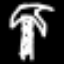
Label: palm tree